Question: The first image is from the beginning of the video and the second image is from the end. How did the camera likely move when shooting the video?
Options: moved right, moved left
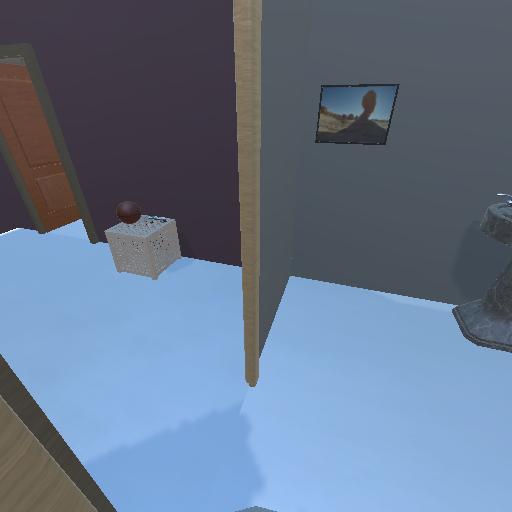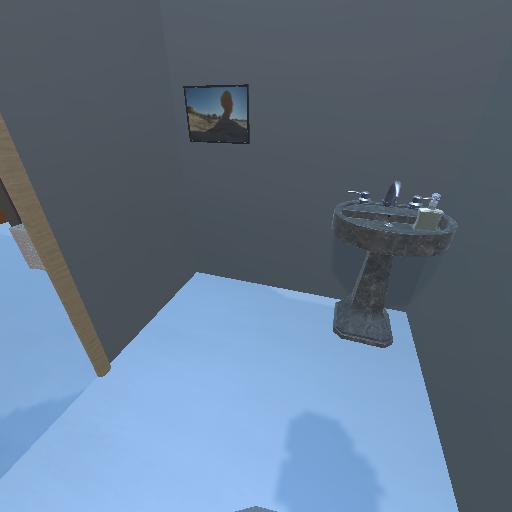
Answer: moved right